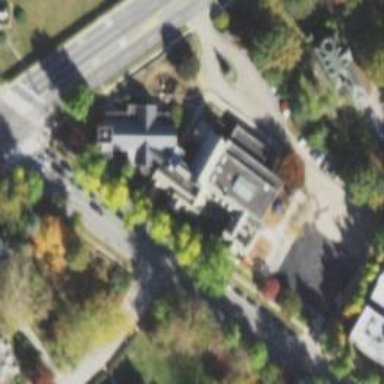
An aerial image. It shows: Kindergarten.